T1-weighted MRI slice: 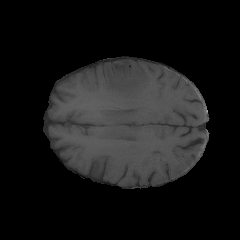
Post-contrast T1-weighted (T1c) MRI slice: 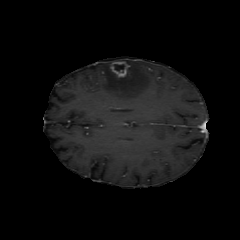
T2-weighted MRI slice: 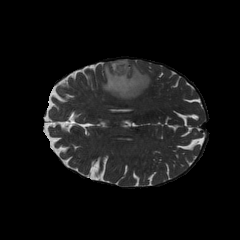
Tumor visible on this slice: yes